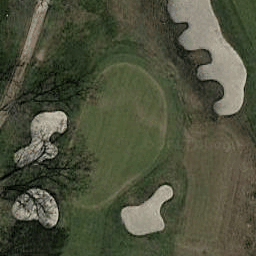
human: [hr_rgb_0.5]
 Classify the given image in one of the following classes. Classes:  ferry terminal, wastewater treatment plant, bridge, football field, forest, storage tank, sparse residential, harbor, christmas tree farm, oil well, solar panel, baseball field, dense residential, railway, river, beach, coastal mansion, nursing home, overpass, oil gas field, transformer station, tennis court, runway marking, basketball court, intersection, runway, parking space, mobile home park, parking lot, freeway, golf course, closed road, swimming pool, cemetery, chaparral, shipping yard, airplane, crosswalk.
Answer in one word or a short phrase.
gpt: golf course